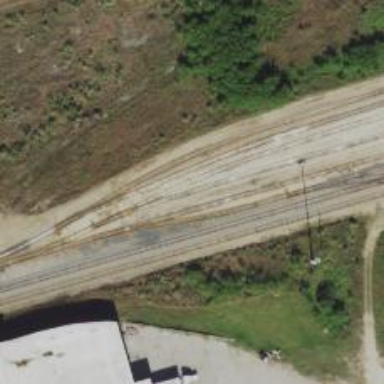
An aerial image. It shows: Railway yard in service.